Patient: sex F, age 31
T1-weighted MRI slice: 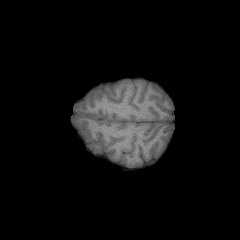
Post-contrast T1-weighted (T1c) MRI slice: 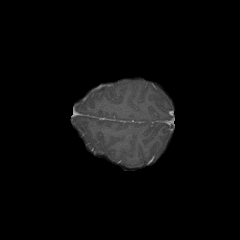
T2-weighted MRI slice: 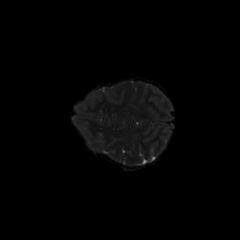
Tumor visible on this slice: no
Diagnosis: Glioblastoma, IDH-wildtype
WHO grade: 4